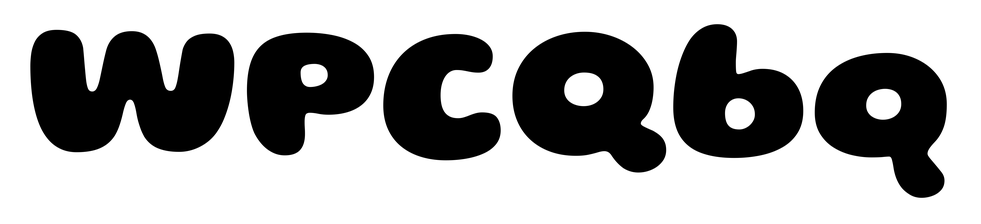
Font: Gluten_ExtraBold